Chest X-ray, AP view. Patient: 54 years old, sex M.
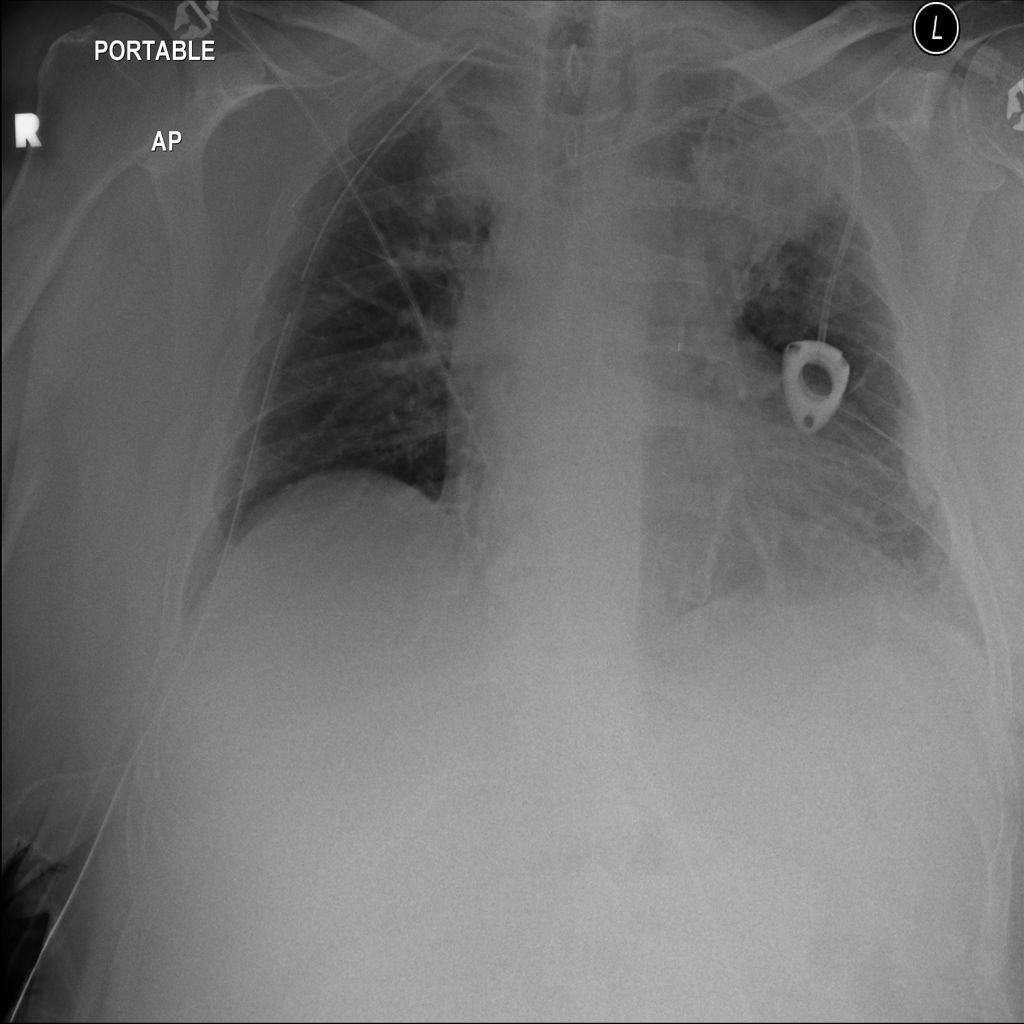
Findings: Mass, Nodule